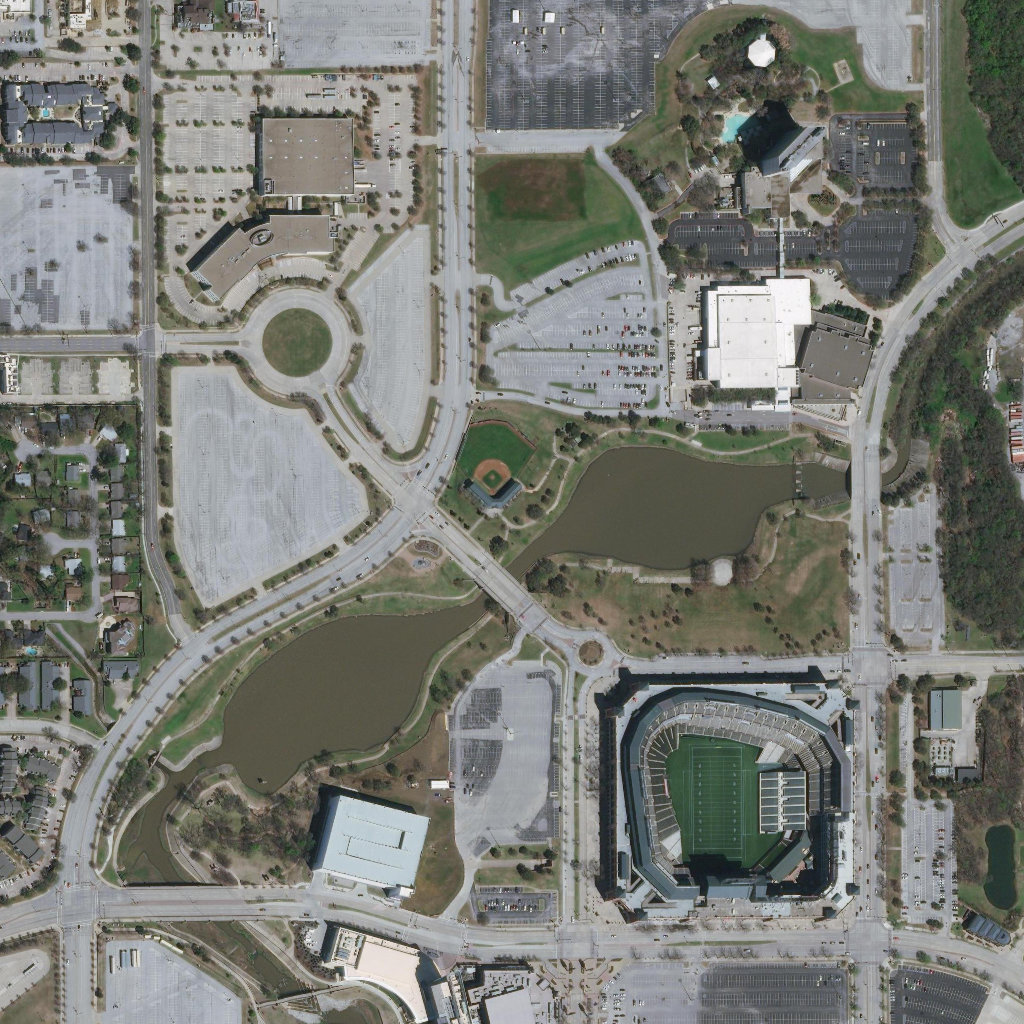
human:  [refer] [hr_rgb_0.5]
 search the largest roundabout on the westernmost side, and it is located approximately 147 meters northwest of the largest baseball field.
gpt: <box>[[23, 28, 34, 38, 0]]</box>

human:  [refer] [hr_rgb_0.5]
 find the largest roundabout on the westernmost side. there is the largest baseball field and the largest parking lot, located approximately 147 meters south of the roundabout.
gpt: <box>[[23, 28, 34, 38, 0]]</box>

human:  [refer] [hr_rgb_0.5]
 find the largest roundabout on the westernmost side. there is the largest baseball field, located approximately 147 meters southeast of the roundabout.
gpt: <box>[[23, 28, 34, 38, 0]]</box>